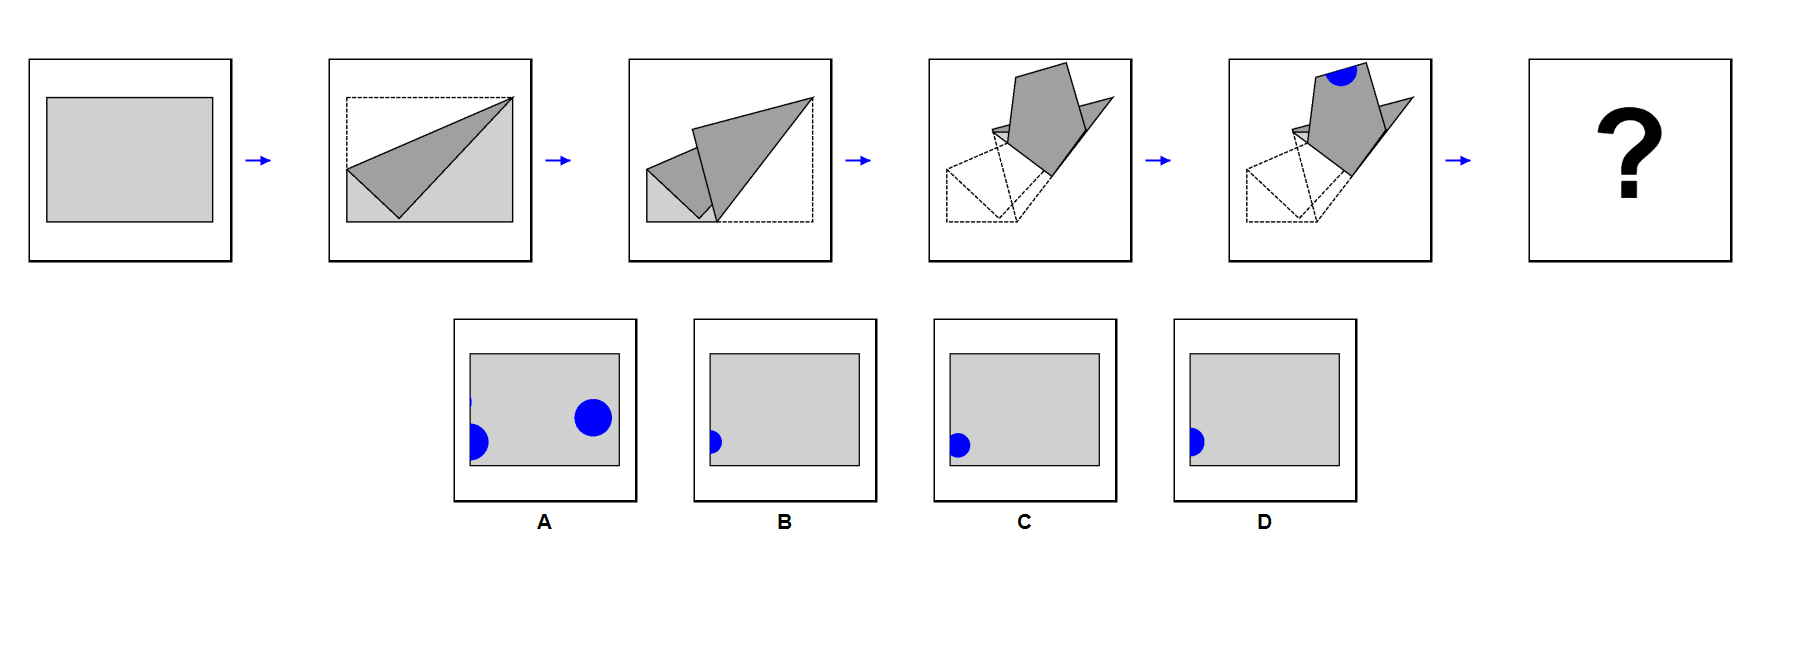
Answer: D